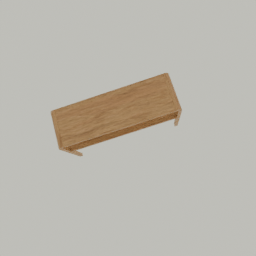
Label: furniture